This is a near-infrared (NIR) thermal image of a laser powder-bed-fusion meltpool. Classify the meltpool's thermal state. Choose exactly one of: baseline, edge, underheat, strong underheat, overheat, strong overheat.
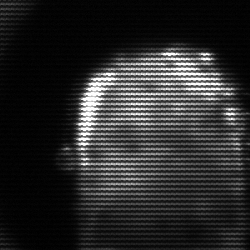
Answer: baseline